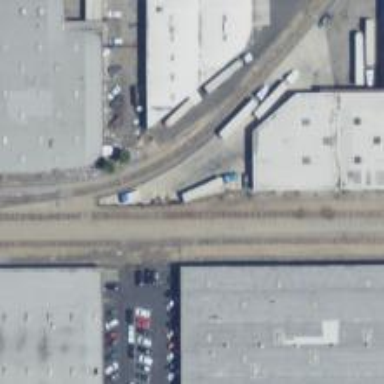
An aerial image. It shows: Abandoned spur railway.